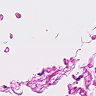
Metastatic tissue present: no